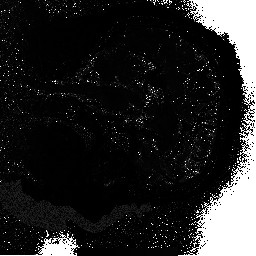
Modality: T2starmap
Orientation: sagittal
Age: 41
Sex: male
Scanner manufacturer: siemens
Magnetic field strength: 3 T
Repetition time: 0.043 s
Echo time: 0.00184 s